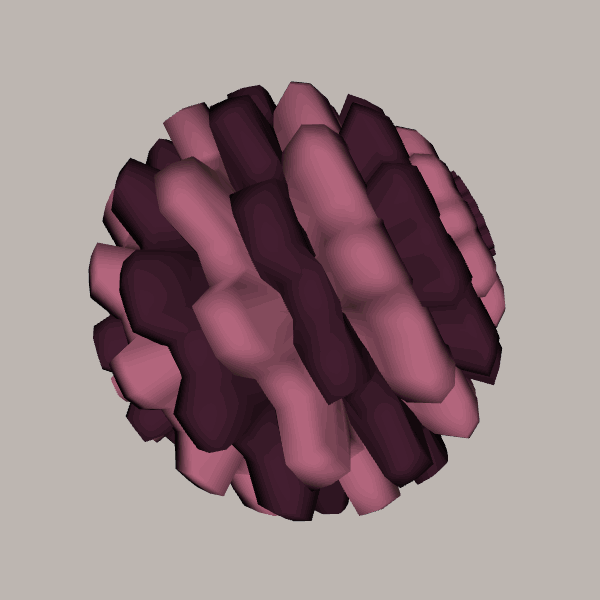
Background: light